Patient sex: M
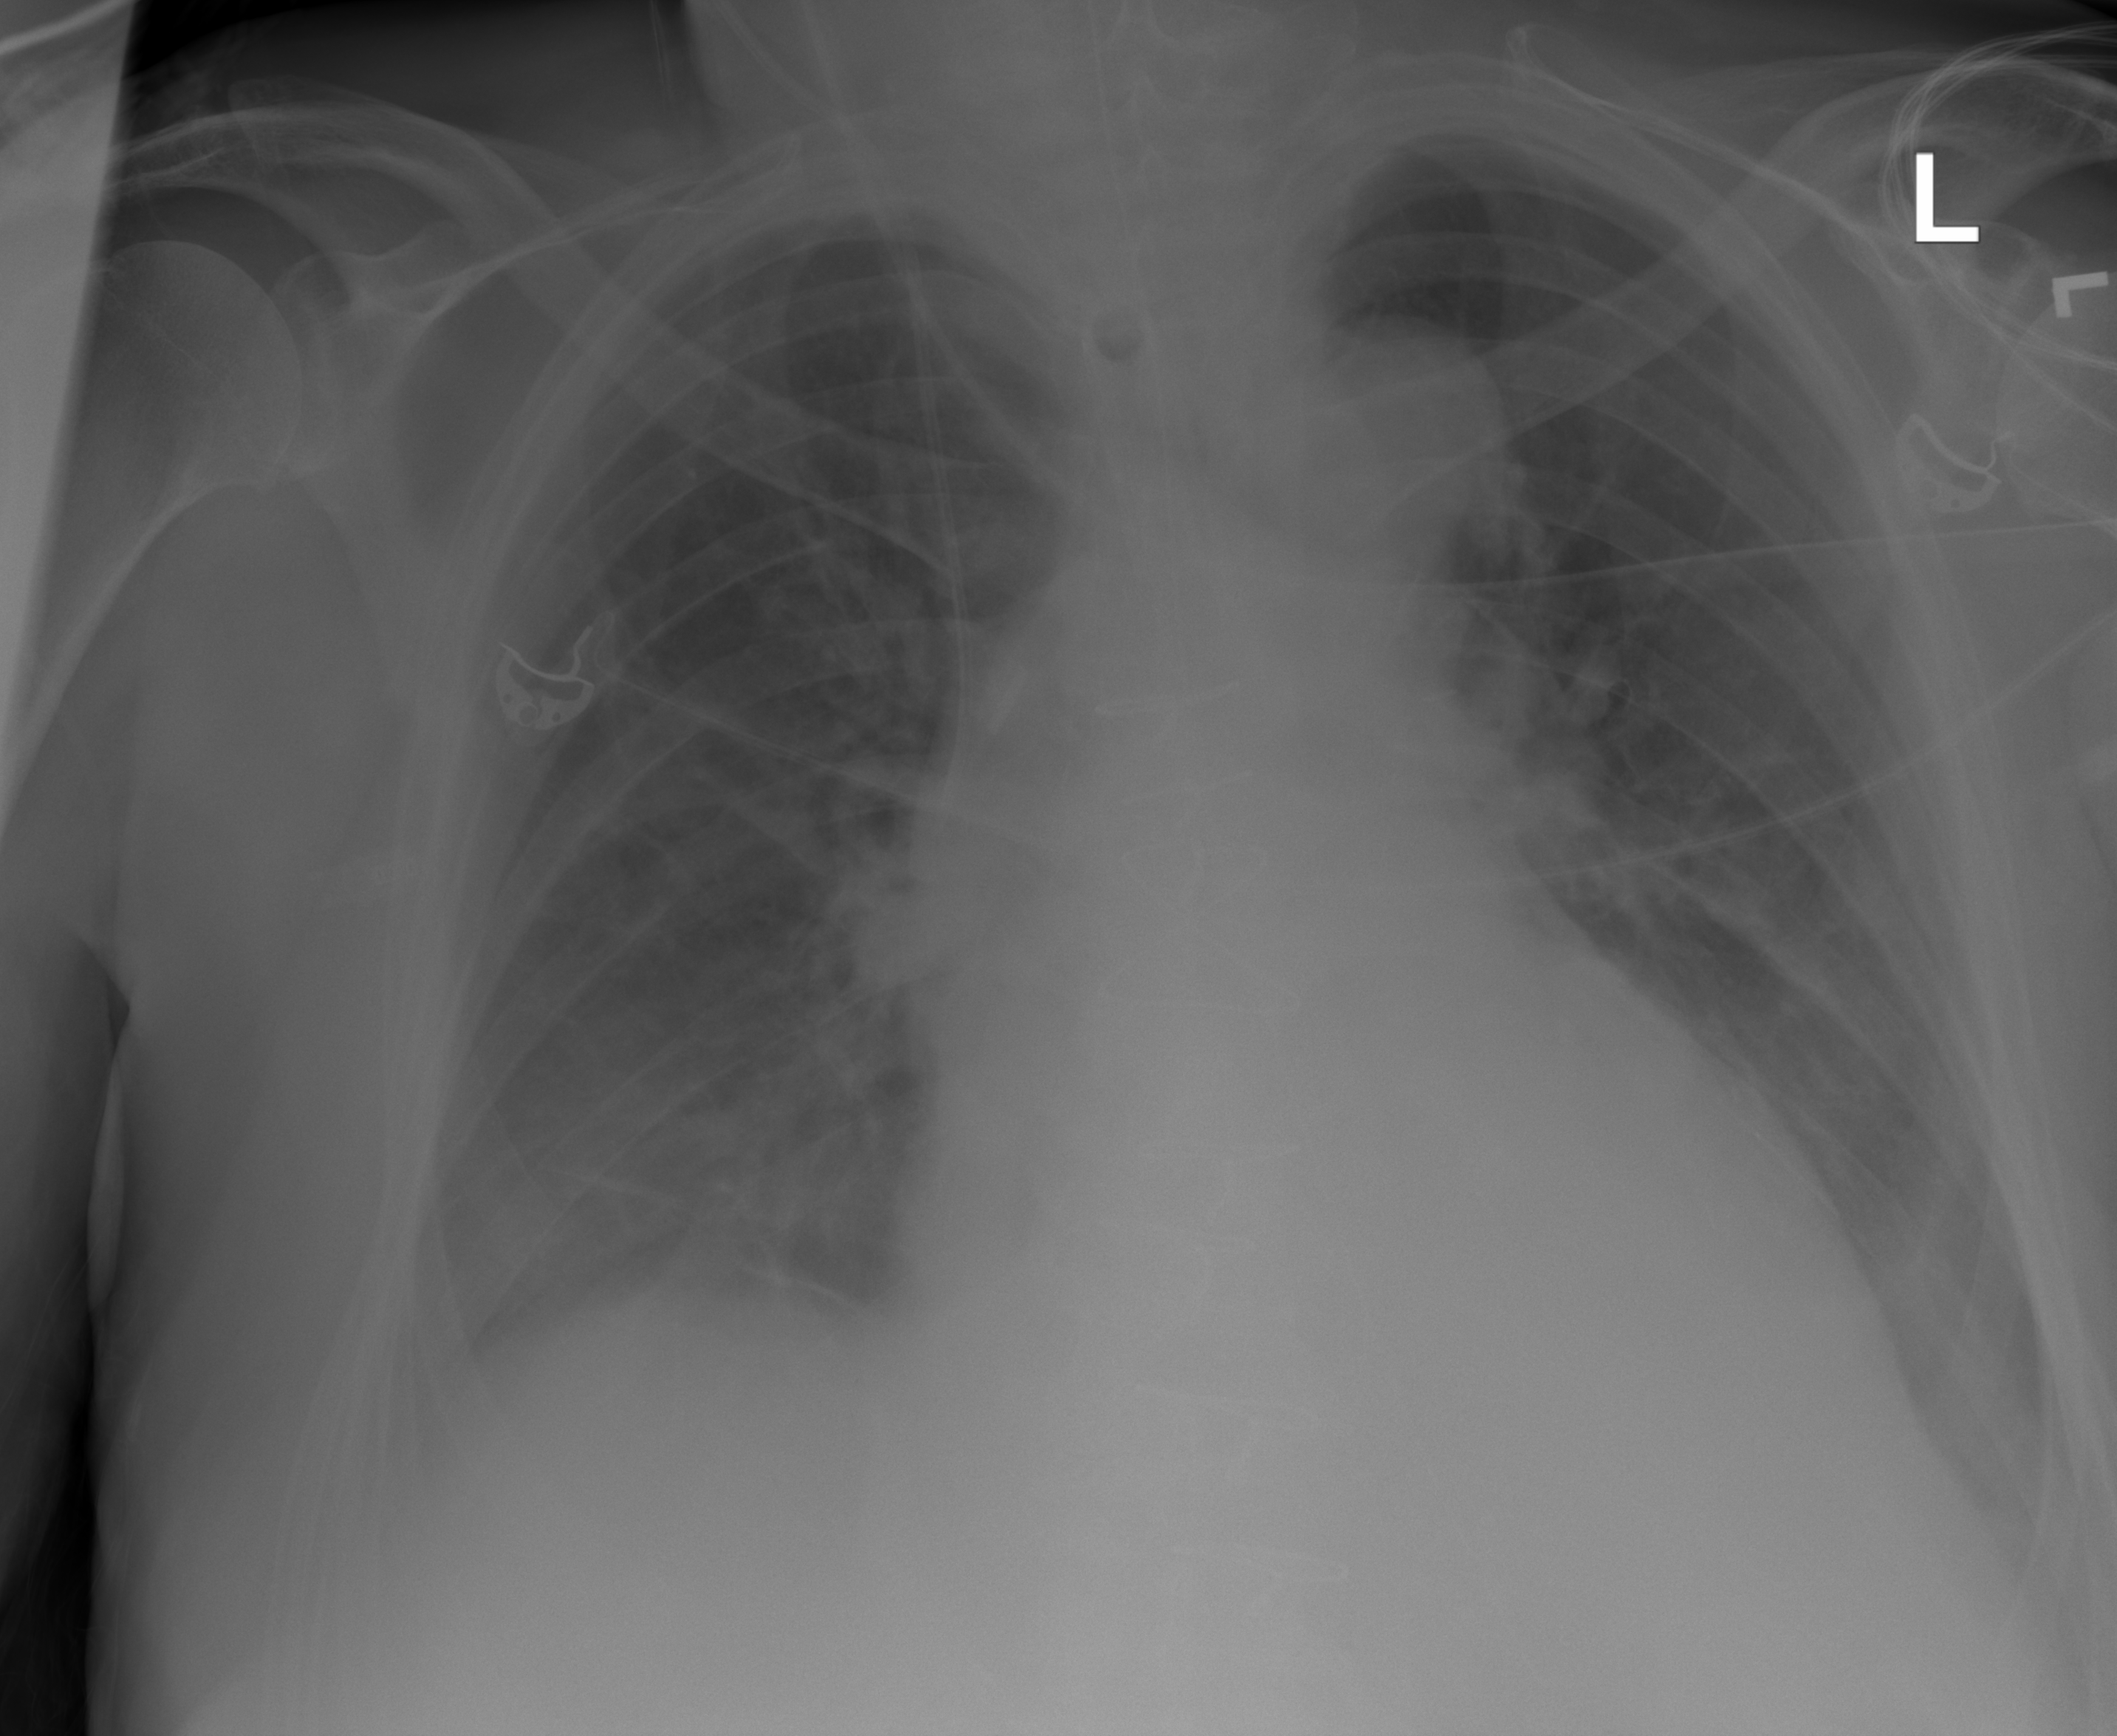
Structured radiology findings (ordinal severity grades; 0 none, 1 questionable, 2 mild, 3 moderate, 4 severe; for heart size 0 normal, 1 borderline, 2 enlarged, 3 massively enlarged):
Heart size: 2
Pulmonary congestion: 2
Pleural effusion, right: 2
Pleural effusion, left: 0
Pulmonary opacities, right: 0
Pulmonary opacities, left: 0
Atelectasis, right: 2
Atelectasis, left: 0